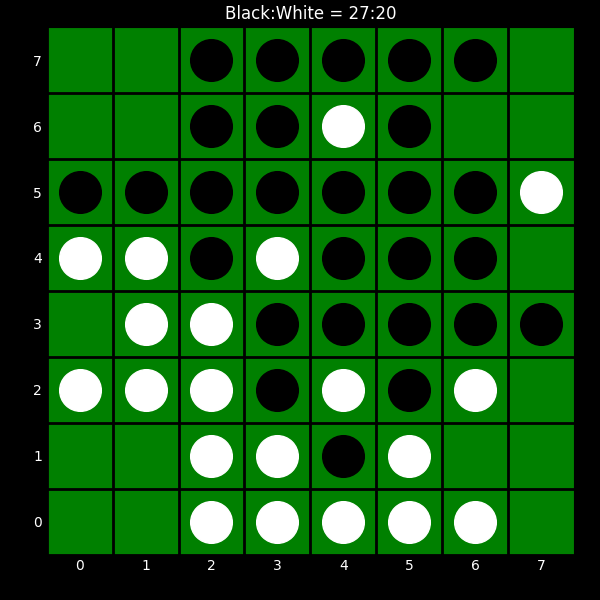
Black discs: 27
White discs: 20